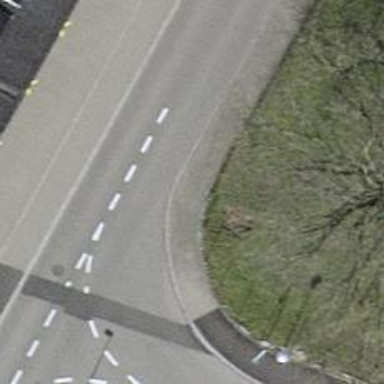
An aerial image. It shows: Sidewalk along the footway.